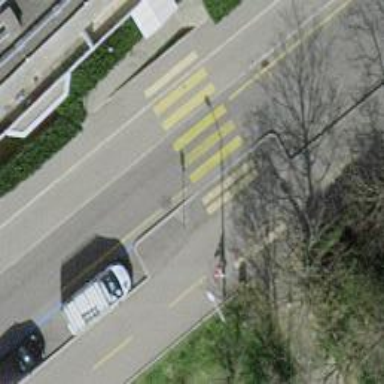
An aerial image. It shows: Uncontrolled zebra crossing on the road.